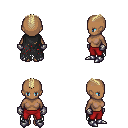
a pixel art fantasy rpg character, female body template, human, dark skin, black tattered cape, red pants, white blonde short mohawk hairstyle, metal gloves, metal boots, four views (front, back, left, right), 2x2 character sprite sheet, small pixel art, hard edges, no anti-aliasing